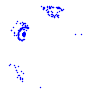
Particle: electron